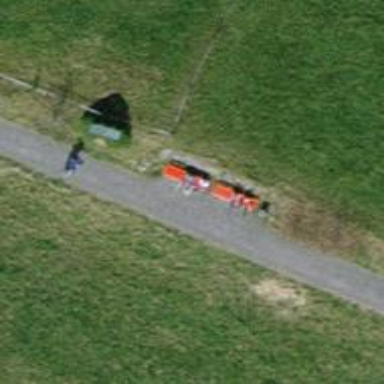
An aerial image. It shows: Bench for seating.